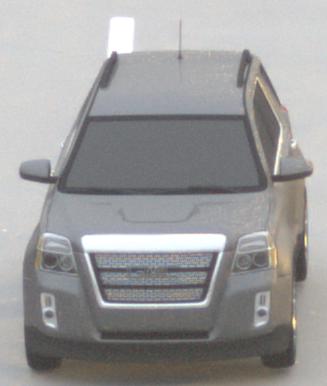
Make: GMC
Model: Terrain
Detailed model: Gen. 1
Model produced from: 2009
Model produced until: 2017
Doors: 5
Color: gray
Road condition: dry road
Daytime: sunrise or sunset
Contrast: low contrast